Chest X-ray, AP view. Patient: 40 years old, sex F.
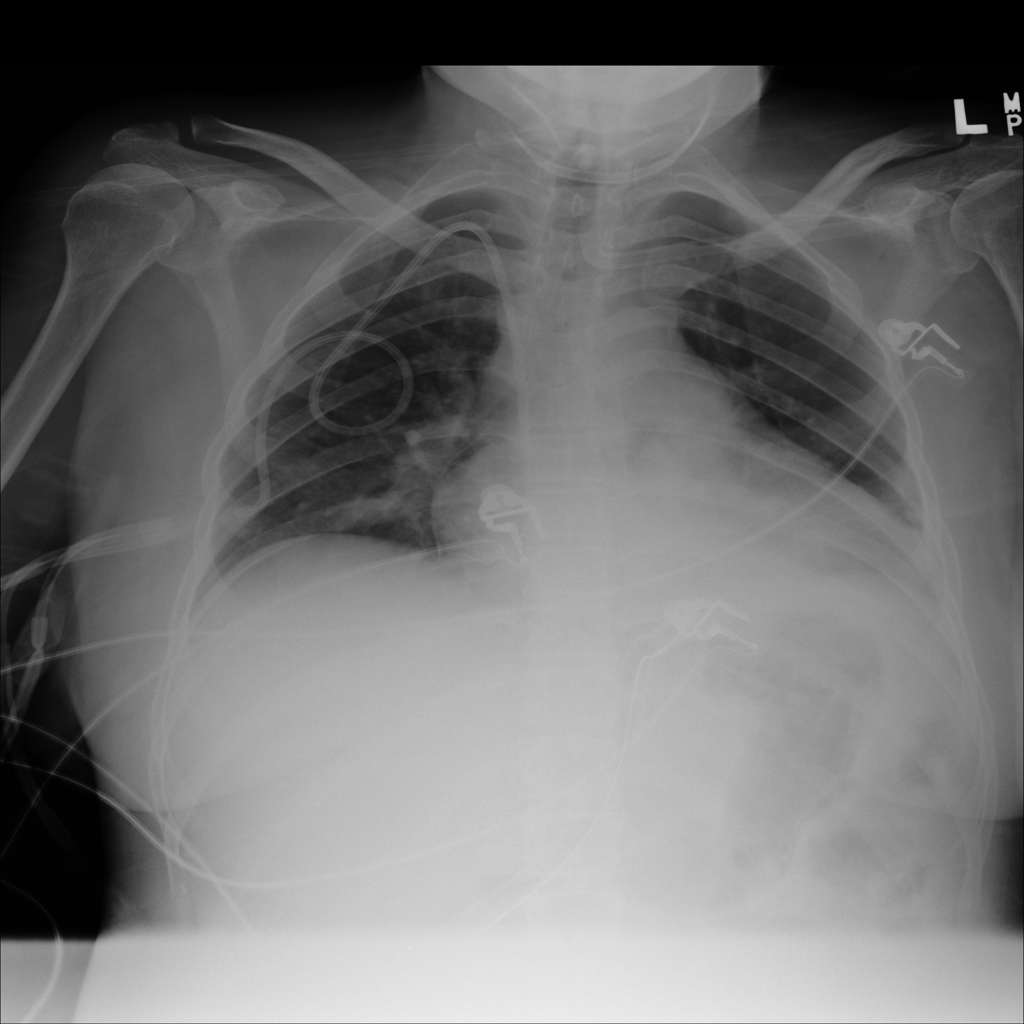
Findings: Infiltration